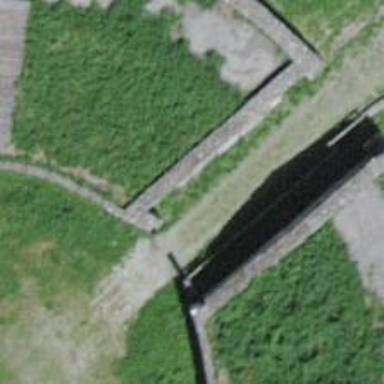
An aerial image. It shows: Wall barrier.